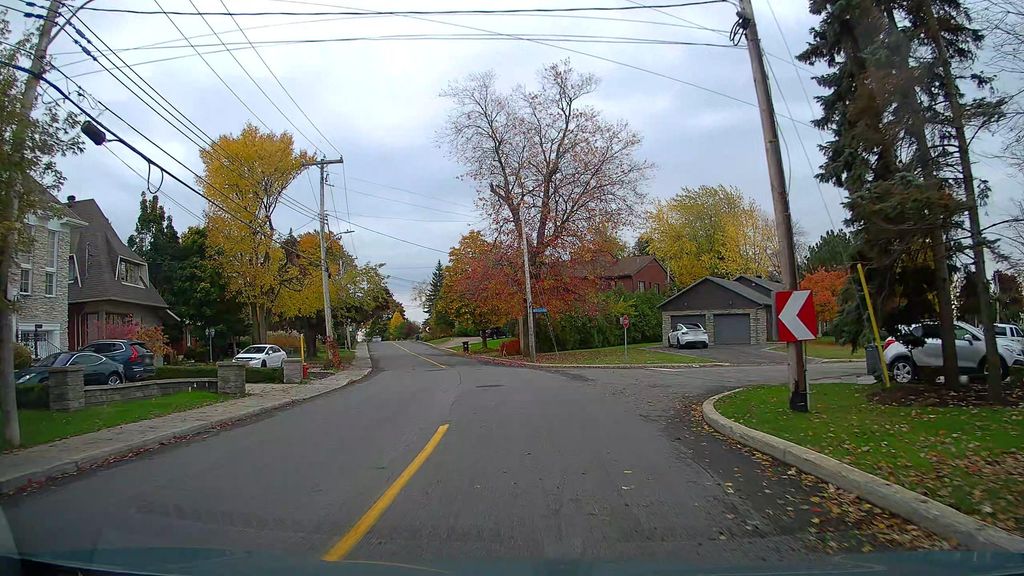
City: montreal